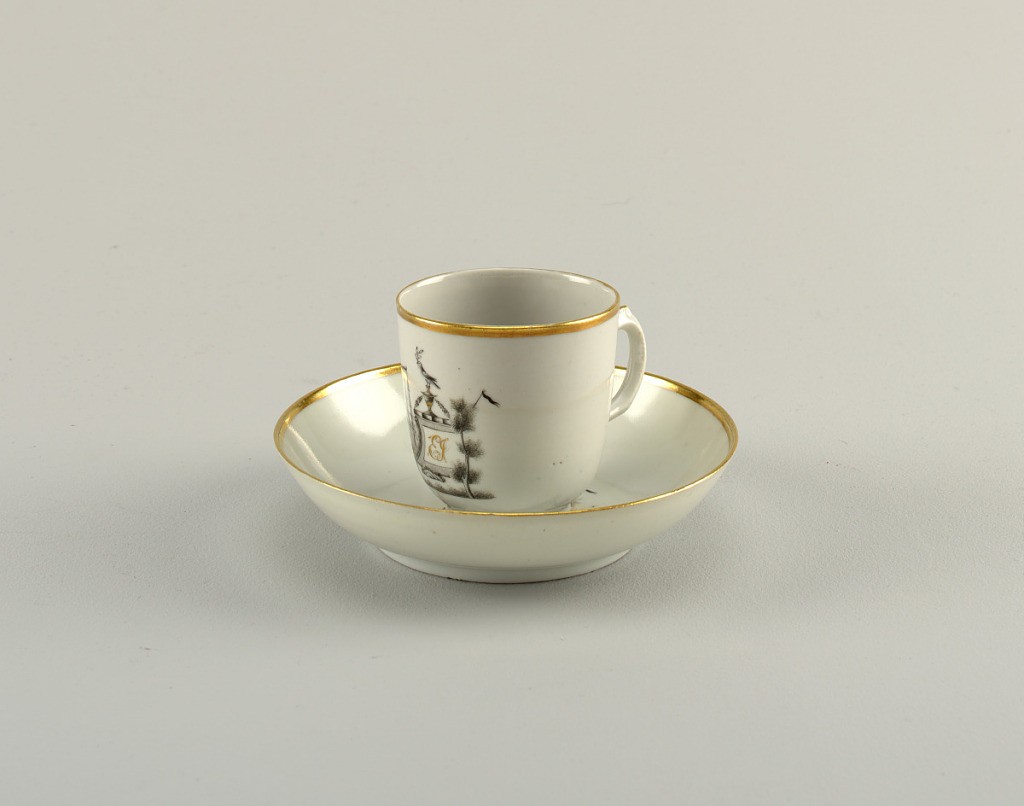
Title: Cup and saucer
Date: ca. 1790
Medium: Porcelain
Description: A white cup and saucer with a gilt lined rim on both. Each have a painted ship in black with gilt initials on the sails.